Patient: sex M, age 78
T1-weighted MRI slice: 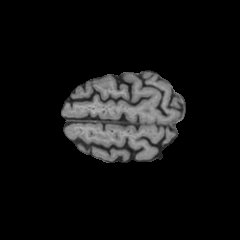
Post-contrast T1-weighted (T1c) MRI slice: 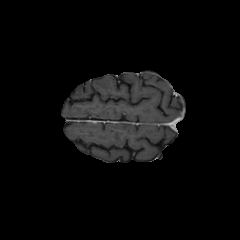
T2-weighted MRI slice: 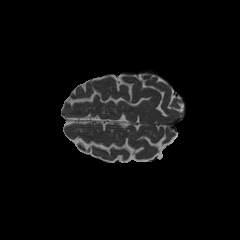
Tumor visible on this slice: no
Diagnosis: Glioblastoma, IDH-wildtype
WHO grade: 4